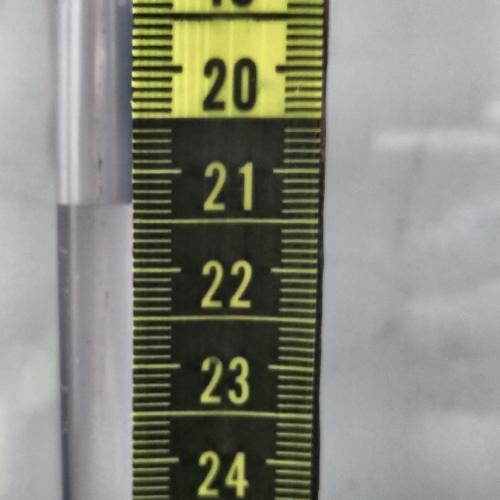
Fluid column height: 21.3 cm